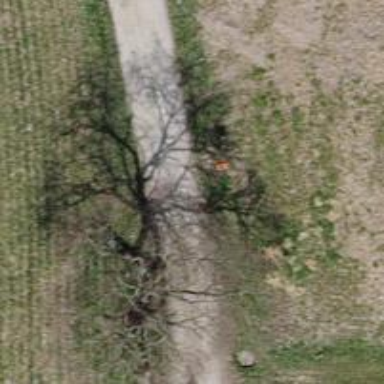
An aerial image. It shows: Aerial orange marker.